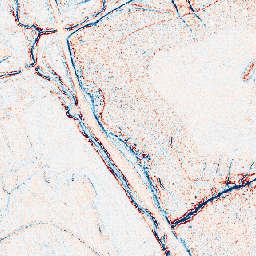
Category: edge_preserving
Decomposition family: anisotropic_diffusion
Decomposition parameters: iterations: 5
kappa: 100
gamma: 0.1
Upsampling method: nearest
Upsampling parameters: scale: 4
Upsampling scale: 4